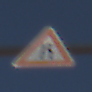
Verkehrszeichen: EinseitigVerengteFahrbahnRechts
Umgebung: Outdoor, Nature
Tageszeit: MorningAfternoon
Wetter: Clear
Licht: Natural
Jahreszeit: NotSpecified
Kontrast: HighContrast